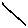
Label: line